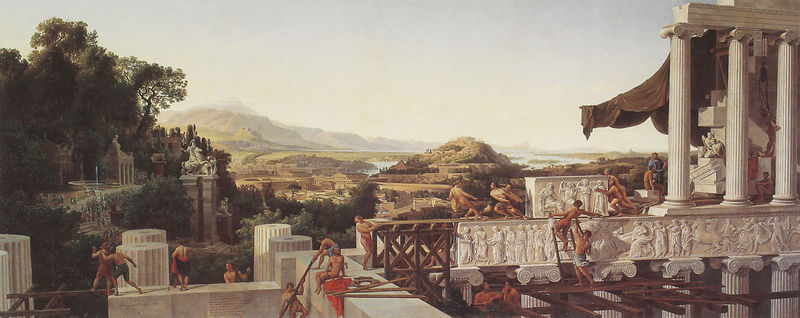
Titel: Blick in Griechenlands Blüte (Kopie von Wilhelm Ahlborn, 1836)
Künstler: Karl Friedrich Schinkel
Institution: Berlin, Nationalgalerie
Schlagwörter: baum, gemälde, himmel, nackt, grün, landschaft, menschen, see, männer, säule, säulen, architektur, sockel, stein, vorhang, öl, hügel, natur, brücke, arbeit, garten, statue, relief, berge, ölgemälde, balken, antike, kapitell, voluten, antik, griechenland, tempel, bau, bauen, baustelle, tempelbau, grichisch, greek, säulentrommel, tembel, erbauen, arbeitr